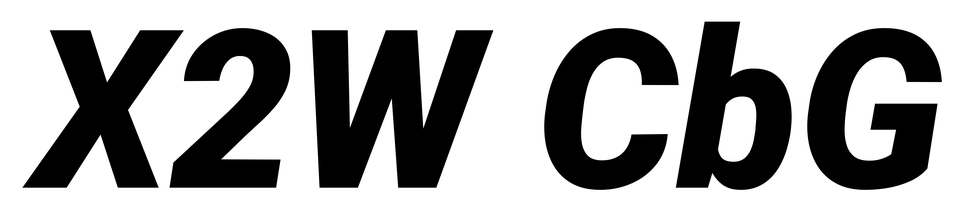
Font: Roboto-Italic_Black_Italic